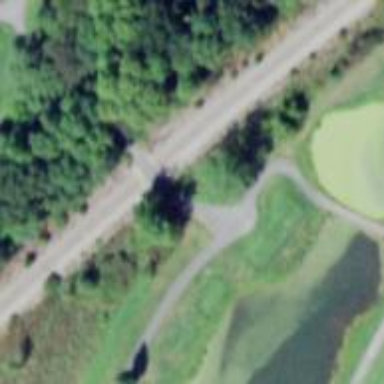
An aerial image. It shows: Asphalt path designated as golf cartpath.